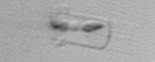
Label: Skeletonema